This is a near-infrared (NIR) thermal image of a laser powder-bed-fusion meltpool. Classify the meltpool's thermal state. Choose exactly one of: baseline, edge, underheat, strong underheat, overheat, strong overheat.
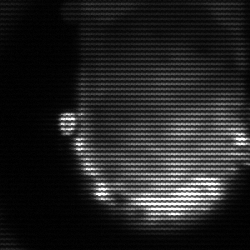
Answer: baseline